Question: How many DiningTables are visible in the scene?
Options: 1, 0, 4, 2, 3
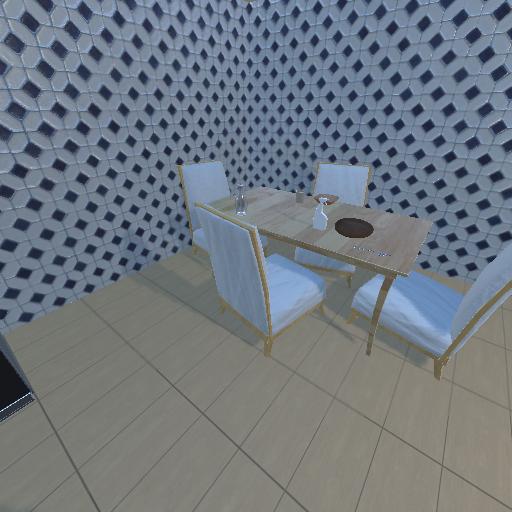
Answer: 1